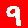
Digit: 9